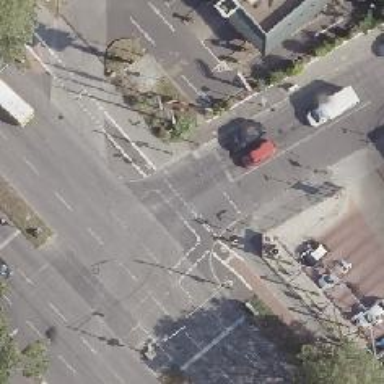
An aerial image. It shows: Road with traffic signals at the crossing.